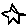
Label: star